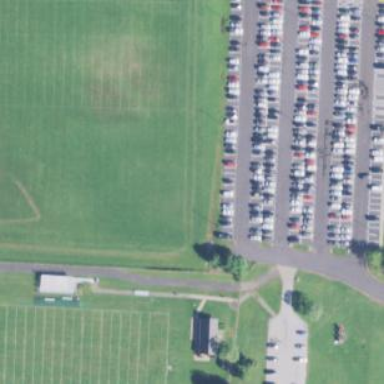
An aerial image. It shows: Lacrosse pitch for sports and leisure activities.